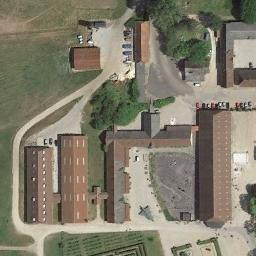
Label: palace